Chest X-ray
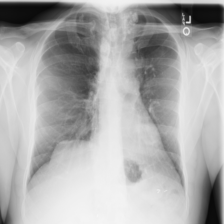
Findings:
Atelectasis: negative
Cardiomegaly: negative
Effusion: negative
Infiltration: negative
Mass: negative
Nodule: negative
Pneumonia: negative
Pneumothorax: negative
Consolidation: negative
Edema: negative
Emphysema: negative
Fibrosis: negative
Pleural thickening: negative
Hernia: negative